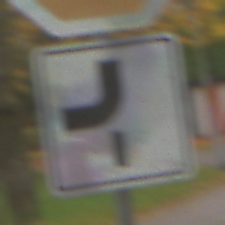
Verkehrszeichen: VerlaufVorfahrtsstrasse7
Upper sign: Stop
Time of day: Midday
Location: Outdoor (Nature)
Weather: Overcast
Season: Autumn
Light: Natural